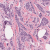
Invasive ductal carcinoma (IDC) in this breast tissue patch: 1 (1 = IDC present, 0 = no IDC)